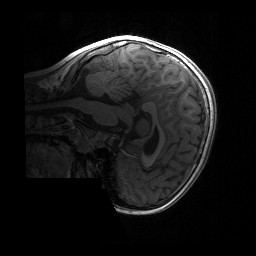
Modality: T1w
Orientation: sagittal
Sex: male
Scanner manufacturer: siemens
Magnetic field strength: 3 T
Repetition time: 1.9 s
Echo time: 0.00243 s